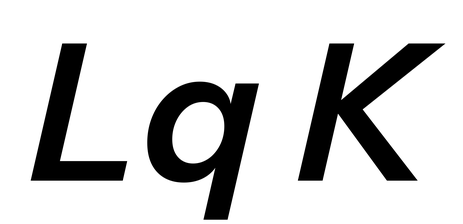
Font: InstrumentSans-Italic_SemiBold_Italic